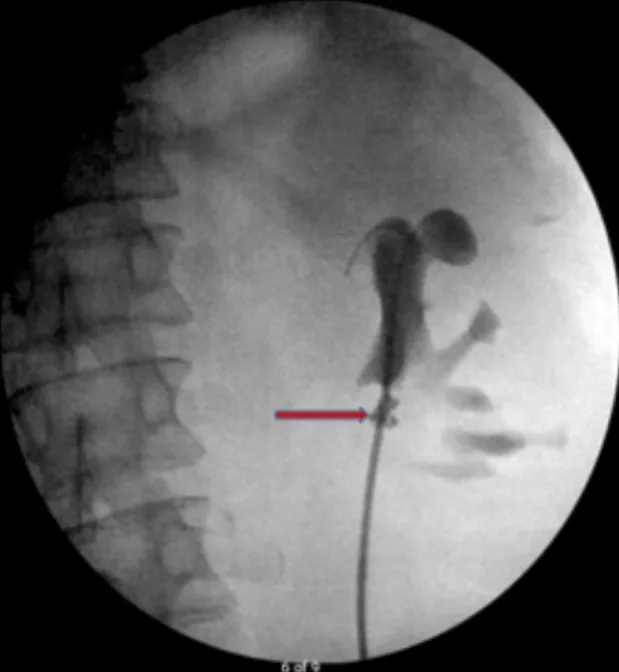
Retrograde pyelogram in 2016, during stent exchange. The guidewire is coiled in the dilated upper pole calix:this is where the proximal stent coil continues to be placed. Note the severely contracted renal pelvis. An embolization coil (arrow) is present at the site of the failed 1992 endopyelotomy.
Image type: radiology (x_ray)